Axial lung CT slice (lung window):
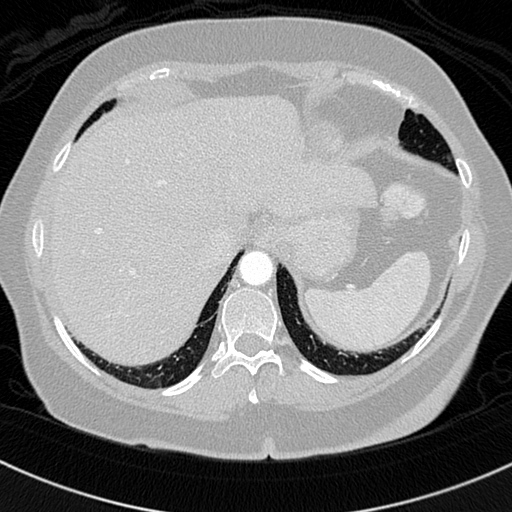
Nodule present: no